Field crop: maize
Growth stage: 2
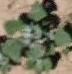
Species: chenopodium